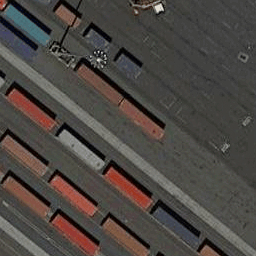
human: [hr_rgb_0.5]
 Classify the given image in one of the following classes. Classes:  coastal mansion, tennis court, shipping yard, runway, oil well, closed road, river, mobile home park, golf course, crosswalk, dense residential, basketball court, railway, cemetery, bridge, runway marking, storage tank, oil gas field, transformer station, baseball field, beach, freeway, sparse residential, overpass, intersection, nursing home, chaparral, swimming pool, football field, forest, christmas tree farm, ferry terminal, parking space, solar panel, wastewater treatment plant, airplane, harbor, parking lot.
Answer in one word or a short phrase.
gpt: shipping yard